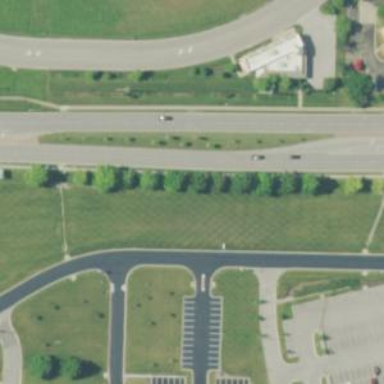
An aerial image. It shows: Pedestrian road made of concrete.